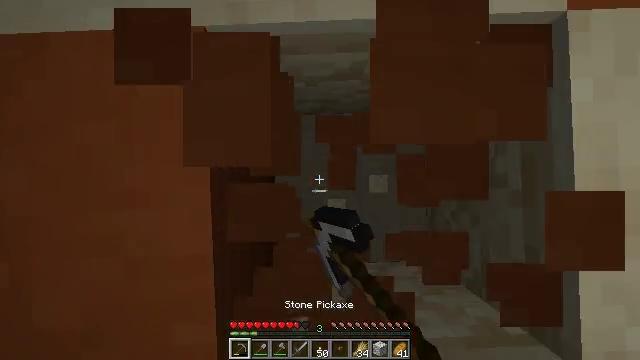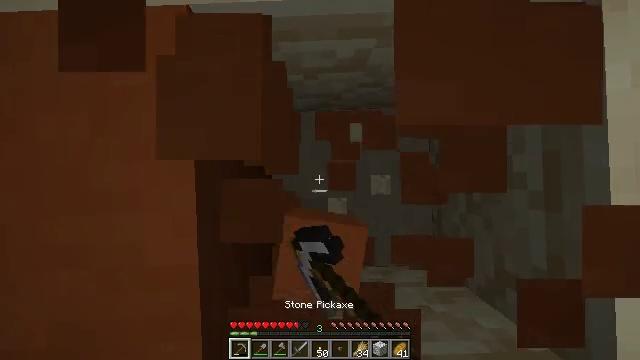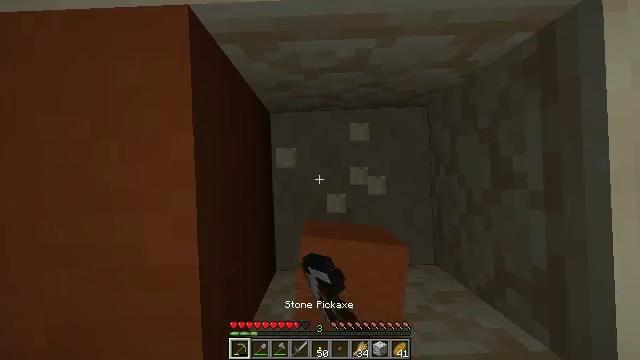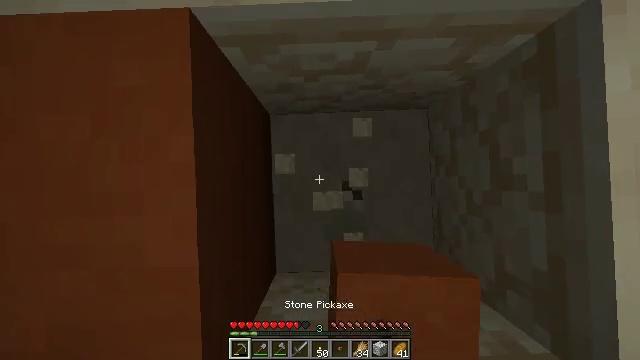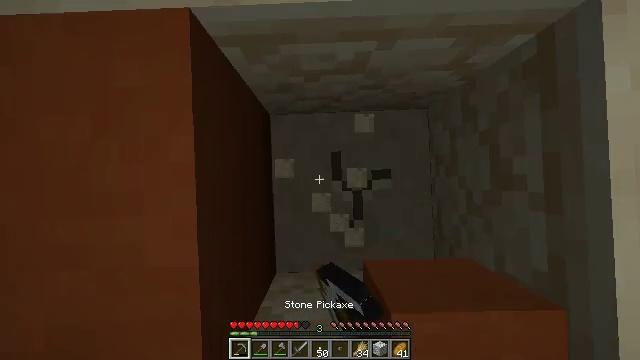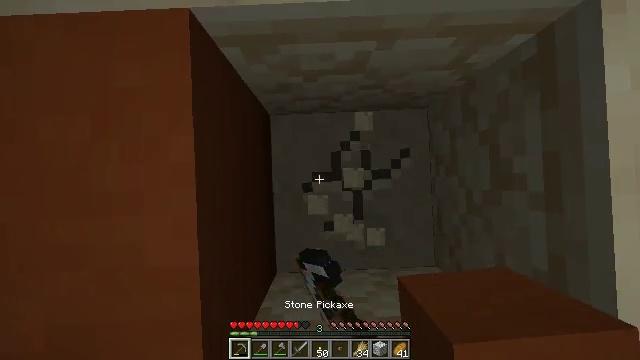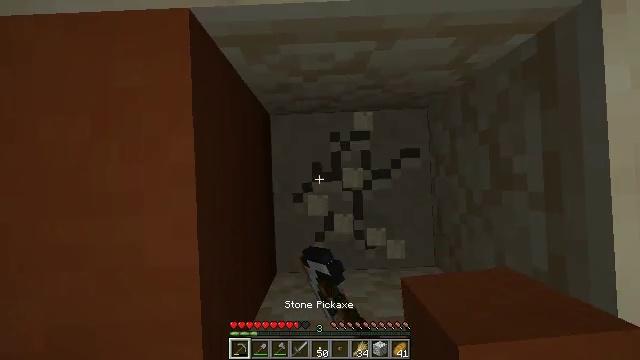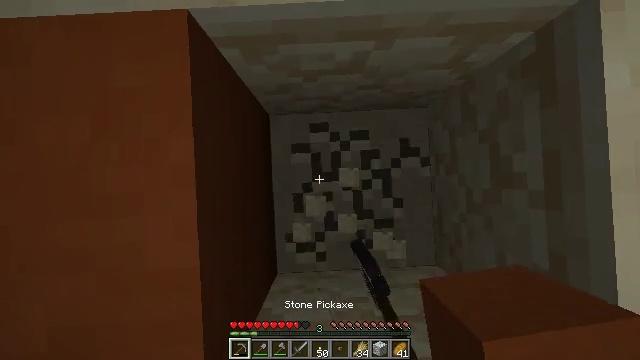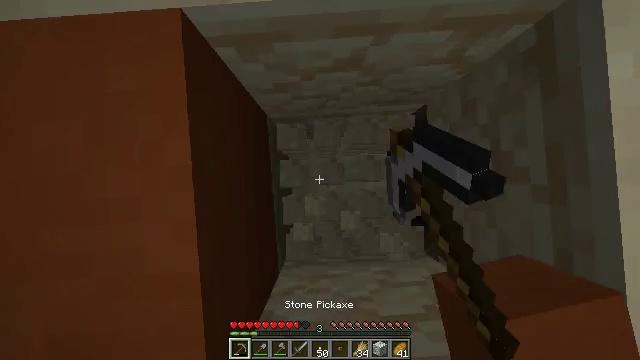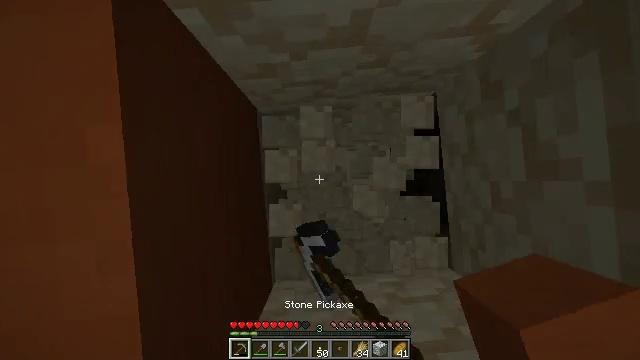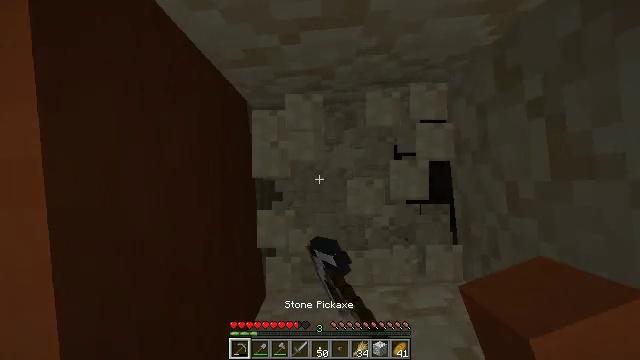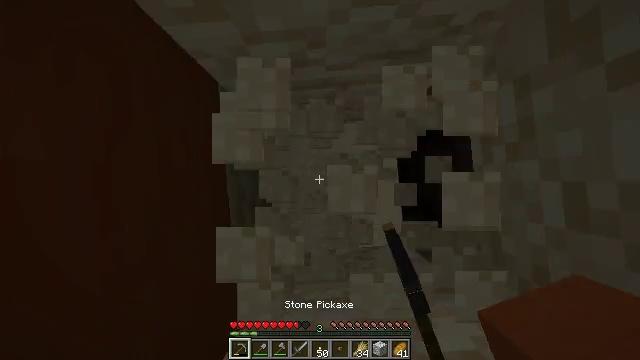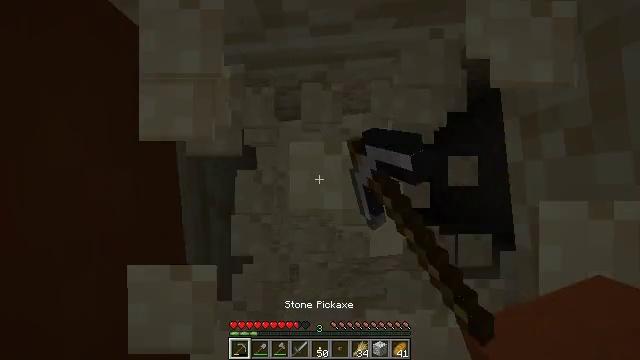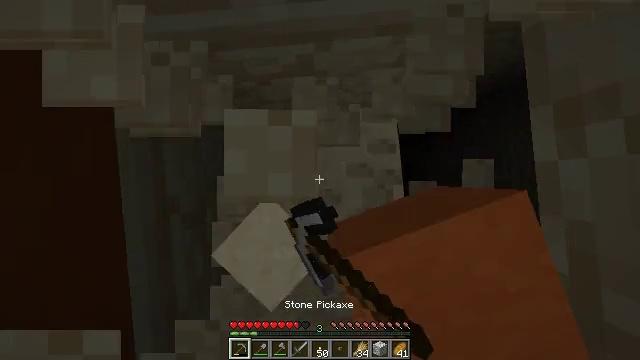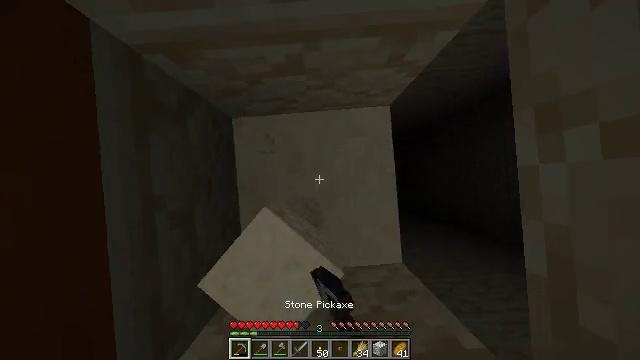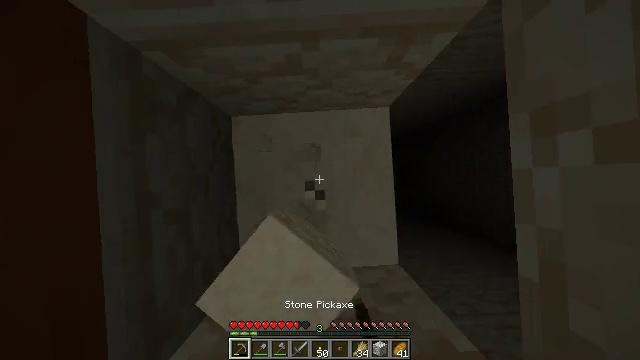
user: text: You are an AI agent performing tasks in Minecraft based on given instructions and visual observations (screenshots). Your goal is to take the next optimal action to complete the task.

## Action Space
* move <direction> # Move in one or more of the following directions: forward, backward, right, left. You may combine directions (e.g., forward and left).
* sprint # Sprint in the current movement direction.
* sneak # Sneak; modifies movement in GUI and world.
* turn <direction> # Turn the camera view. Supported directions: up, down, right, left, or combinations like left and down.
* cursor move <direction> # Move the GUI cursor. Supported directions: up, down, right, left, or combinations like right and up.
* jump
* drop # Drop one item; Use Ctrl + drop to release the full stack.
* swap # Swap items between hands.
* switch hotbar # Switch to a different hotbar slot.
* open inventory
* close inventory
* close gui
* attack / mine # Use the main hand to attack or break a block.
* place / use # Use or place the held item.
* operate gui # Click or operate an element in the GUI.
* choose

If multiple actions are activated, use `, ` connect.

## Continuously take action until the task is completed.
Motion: motion action
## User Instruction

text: Mine the sandstone block.
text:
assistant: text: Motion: attack / mine
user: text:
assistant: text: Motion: attack / mine
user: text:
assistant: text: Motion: attack / mine
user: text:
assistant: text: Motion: attack / mine
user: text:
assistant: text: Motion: attack / mine
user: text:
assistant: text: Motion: attack / mine
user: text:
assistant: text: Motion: attack / mine
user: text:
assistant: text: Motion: turn right, attack / mine
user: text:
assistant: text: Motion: move right, attack / mine
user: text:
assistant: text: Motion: move right, attack / mine
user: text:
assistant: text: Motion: move right, attack / mine
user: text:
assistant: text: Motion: attack / mine
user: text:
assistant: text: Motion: attack / mine
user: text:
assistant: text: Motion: attack / mine
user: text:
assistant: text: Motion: turn left, attack / mine
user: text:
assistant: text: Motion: attack / mine
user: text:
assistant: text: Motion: attack / mine
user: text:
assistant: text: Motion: attack / mine
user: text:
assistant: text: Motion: attack / mine
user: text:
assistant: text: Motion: attack / mine
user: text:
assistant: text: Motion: attack / mine
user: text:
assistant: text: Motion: attack / mine
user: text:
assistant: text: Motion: attack / mine
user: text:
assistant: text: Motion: attack / mine
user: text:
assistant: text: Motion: attack / mine
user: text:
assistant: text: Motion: attack / mine
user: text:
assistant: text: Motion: attack / mine
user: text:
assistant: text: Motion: attack / mine
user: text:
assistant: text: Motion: attack / mine
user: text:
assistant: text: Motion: attack / mine